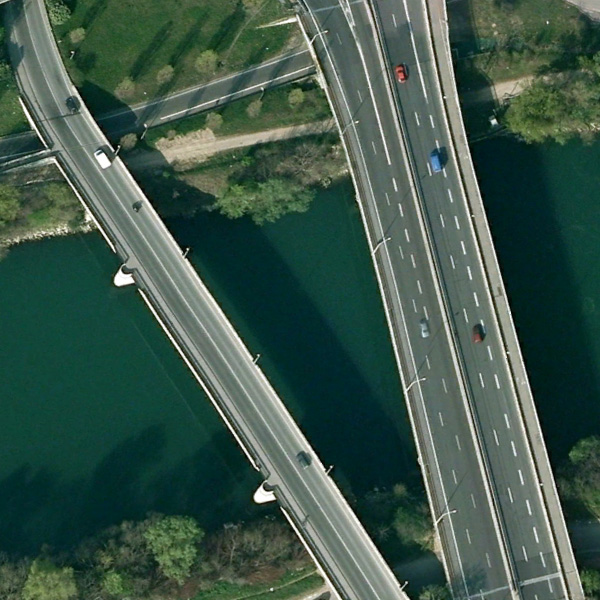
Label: Bridge